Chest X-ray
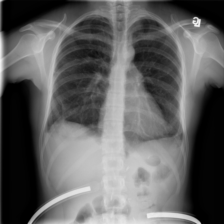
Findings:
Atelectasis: negative
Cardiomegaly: negative
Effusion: negative
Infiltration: negative
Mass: negative
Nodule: negative
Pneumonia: negative
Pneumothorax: negative
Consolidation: negative
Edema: negative
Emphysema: negative
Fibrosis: negative
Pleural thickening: negative
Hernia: negative